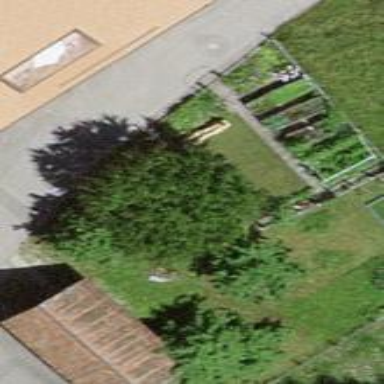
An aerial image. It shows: Farmyard area.